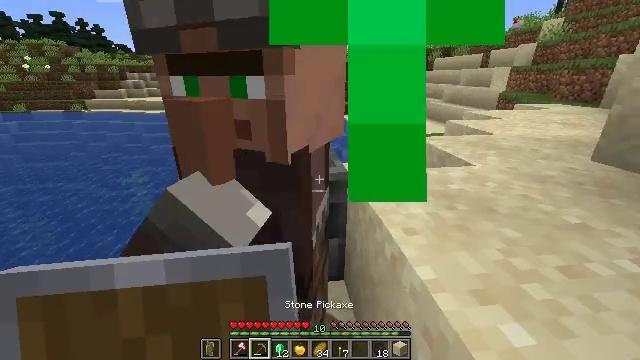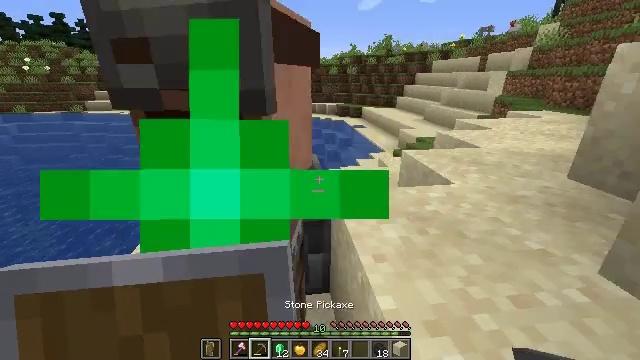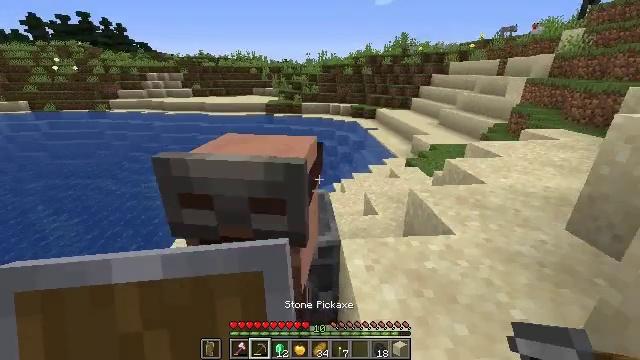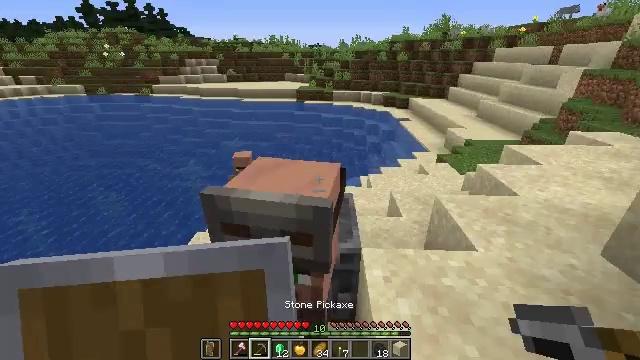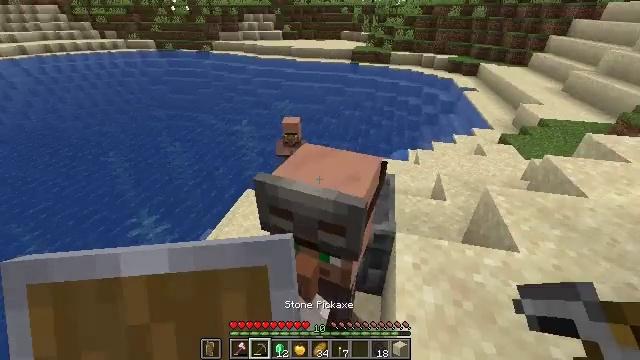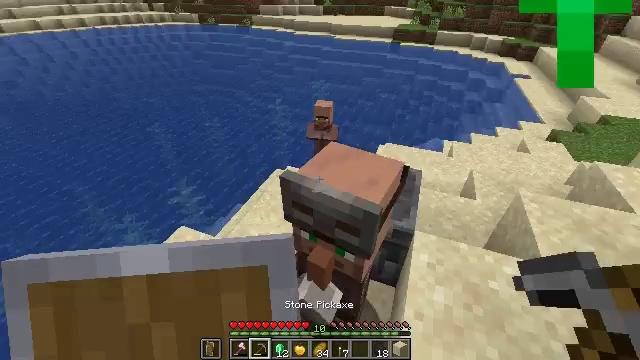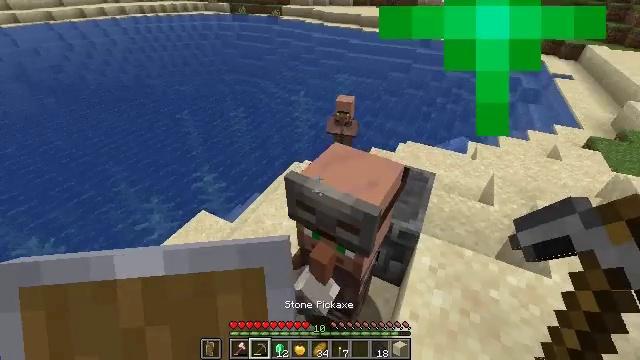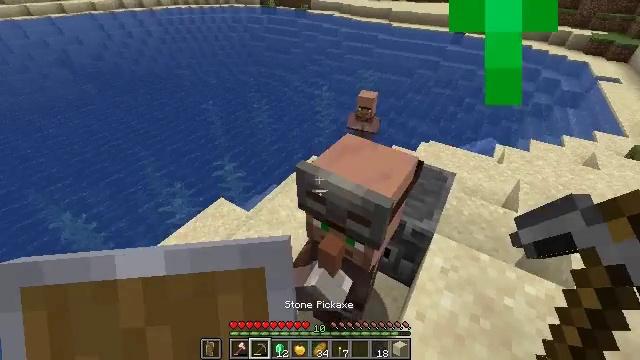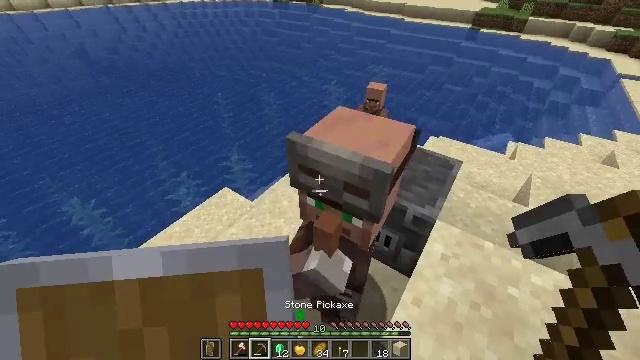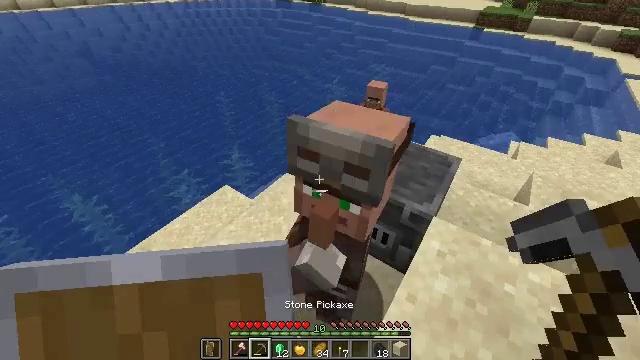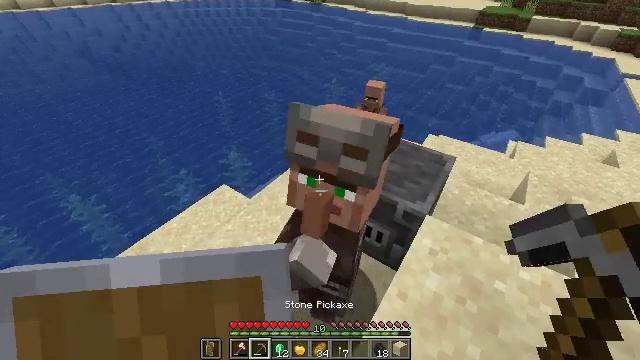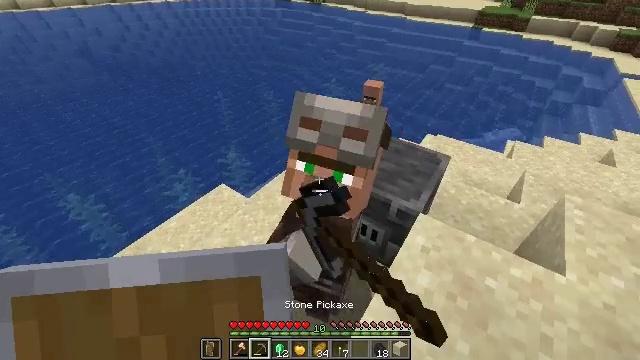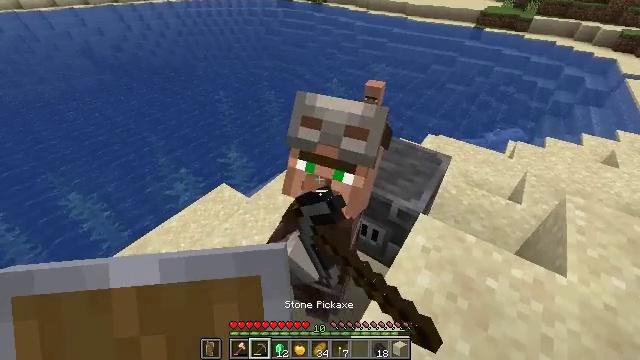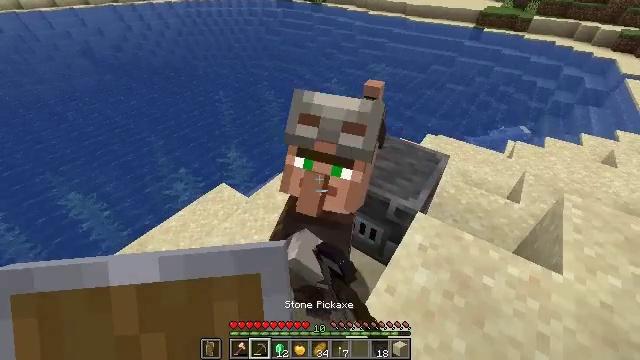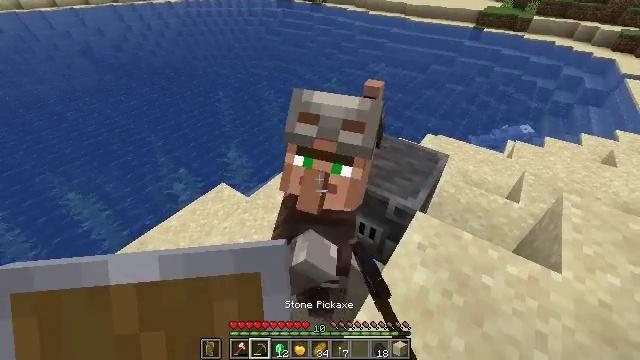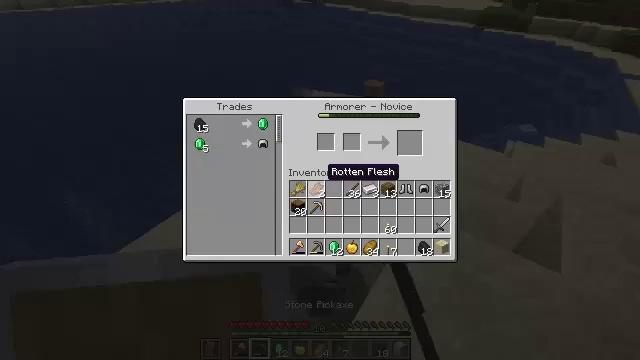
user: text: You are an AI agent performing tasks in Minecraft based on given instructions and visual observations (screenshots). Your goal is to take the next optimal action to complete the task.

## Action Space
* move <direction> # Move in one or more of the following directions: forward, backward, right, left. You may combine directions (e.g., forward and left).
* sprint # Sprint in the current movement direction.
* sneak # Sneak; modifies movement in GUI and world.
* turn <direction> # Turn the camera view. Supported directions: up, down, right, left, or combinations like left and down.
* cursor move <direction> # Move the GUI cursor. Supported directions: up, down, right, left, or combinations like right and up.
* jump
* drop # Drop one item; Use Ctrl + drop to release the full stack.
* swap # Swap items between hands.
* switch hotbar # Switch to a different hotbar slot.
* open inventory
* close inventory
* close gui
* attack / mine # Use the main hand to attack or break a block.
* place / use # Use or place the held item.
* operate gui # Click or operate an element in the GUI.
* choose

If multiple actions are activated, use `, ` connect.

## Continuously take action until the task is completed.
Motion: motion action
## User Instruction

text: Break the blast furnace block.
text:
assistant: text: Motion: move right, jump
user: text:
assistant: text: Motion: move right, turn left, jump
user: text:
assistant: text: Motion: move right, turn left and down, jump
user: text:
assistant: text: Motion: move right, turn left and down, jump
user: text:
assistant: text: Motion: move right, turn left and down, jump
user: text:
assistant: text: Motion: move right, turn left and down
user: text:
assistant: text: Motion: move right, turn left
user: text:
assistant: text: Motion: turn left
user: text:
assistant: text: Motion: no_op
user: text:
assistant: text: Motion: use / place
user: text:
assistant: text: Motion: use / place
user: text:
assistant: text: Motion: no_op
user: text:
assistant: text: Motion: no_op
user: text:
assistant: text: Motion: no_op
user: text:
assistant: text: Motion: open gui
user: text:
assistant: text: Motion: no_op
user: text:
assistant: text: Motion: no_op
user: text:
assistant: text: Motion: no_op
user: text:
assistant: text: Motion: no_op
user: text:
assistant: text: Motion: no_op
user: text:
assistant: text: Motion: cursor move left
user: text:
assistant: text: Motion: cursor move left
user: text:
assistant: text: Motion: cursor move left
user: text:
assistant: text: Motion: cursor move left
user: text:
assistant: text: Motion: no_op
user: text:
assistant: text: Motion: no_op
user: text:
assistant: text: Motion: no_op
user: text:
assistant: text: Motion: no_op
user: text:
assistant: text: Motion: no_op
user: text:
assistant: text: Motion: no_op